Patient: sex F, age 52
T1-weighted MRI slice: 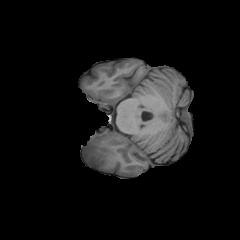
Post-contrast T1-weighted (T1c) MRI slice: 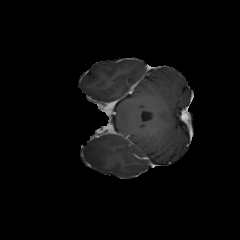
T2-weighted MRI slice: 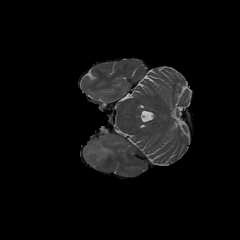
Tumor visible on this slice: yes
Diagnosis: Glioblastoma, IDH-wildtype
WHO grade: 4